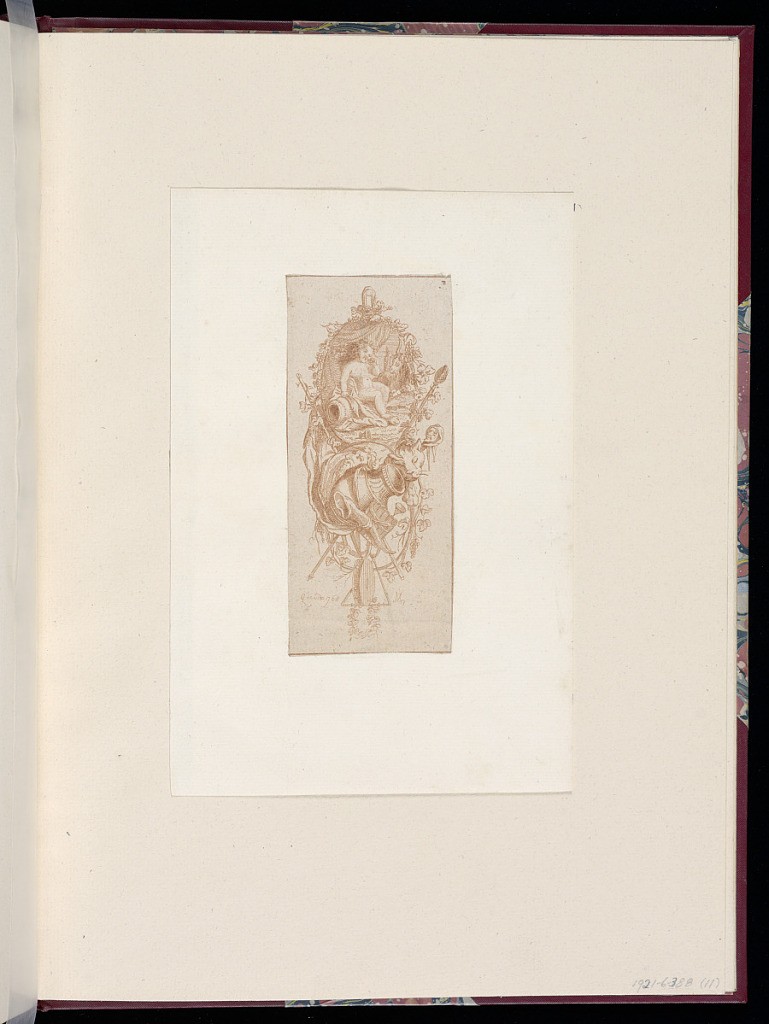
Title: Trophy Design
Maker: François Marie Isidore Queverdo, 1748 - 1797
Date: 1768
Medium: Etching in red ink on paper
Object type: Print
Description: An ornamental hanging trophy design featuring a jug, horns, ram's horn, triangle, tambourine, a jester's staff, masks (mascarons), and grape vines. At the top, an oval medallion with a putto holding grapes, next to a ram. The plate is signed and dated.